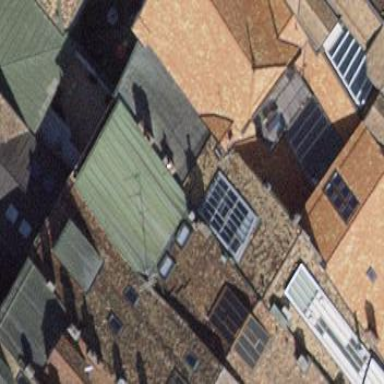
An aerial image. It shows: Building with gabled roof covered in roof tiles. The roof orientation is across the building.